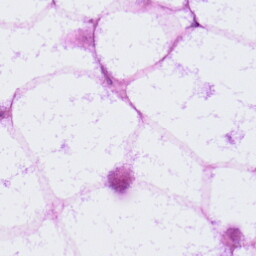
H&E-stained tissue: LymphNode